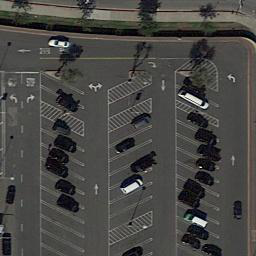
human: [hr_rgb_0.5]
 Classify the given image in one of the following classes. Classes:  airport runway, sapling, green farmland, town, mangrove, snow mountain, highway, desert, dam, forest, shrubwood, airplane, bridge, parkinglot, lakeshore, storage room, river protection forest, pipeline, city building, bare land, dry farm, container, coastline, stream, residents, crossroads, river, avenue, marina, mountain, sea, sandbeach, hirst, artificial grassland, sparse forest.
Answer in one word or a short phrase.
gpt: parkinglot